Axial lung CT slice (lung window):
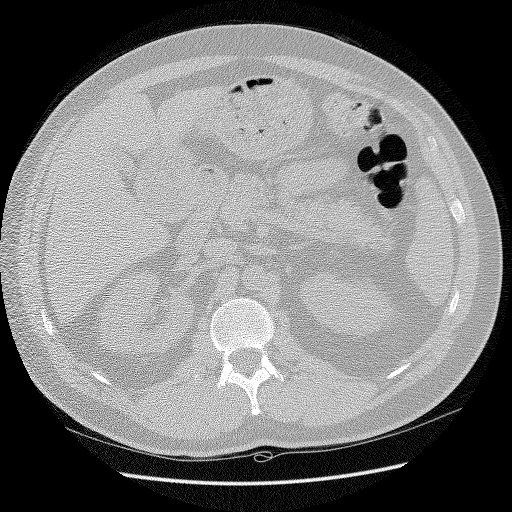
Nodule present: no